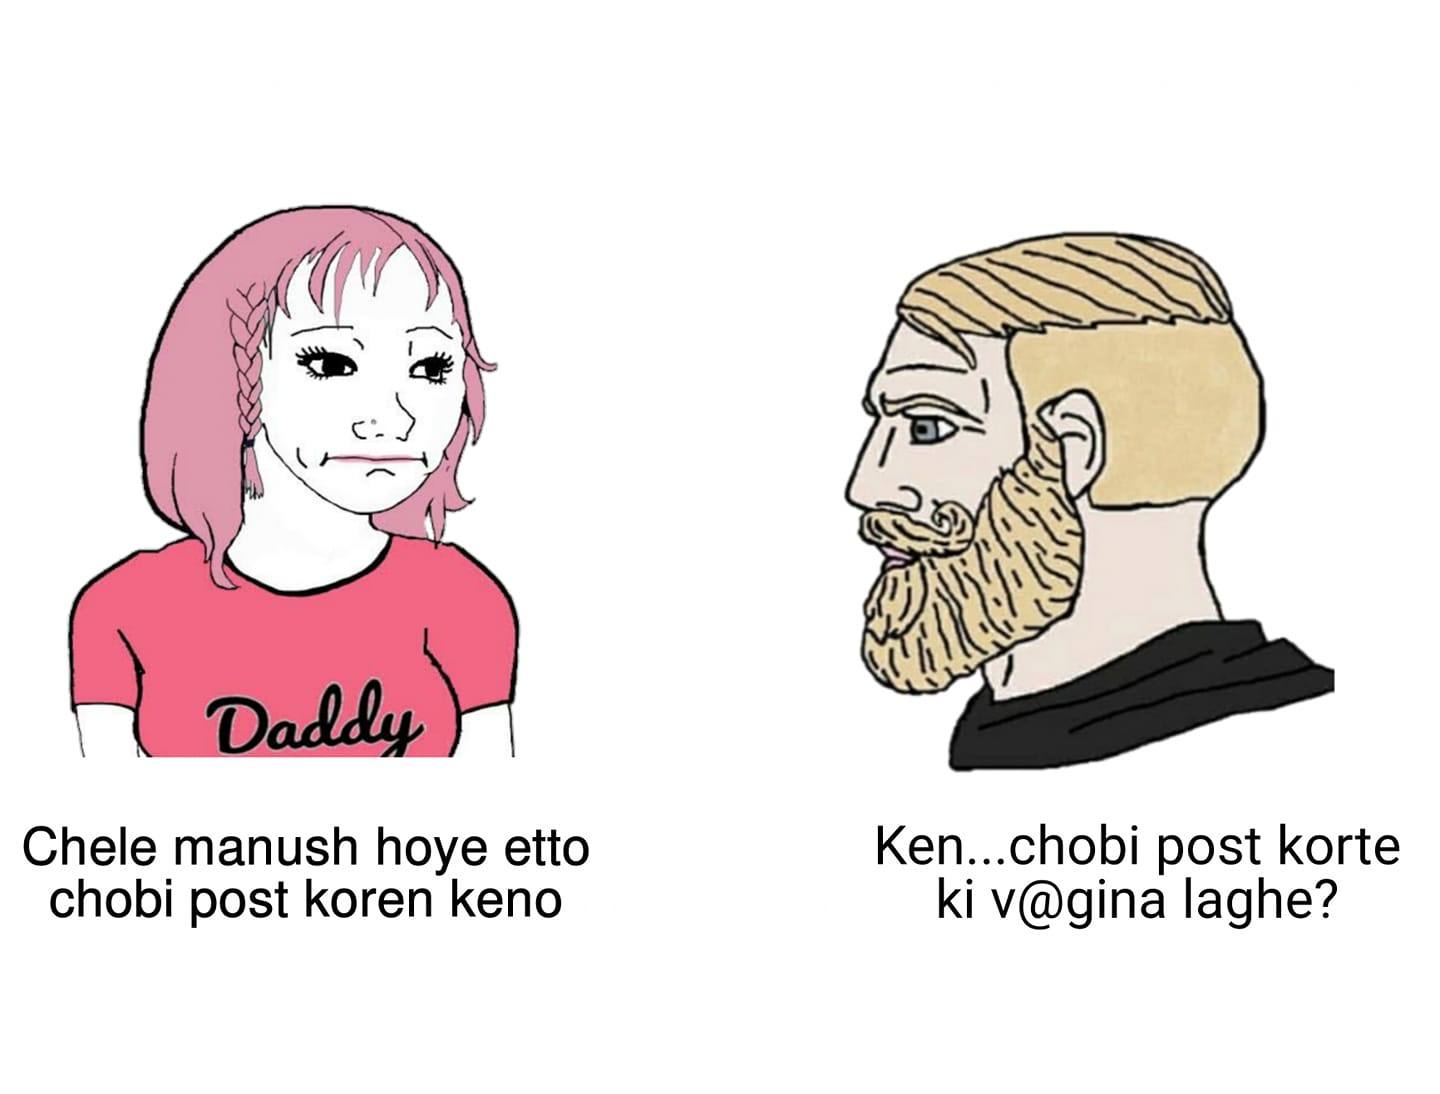
Caption: Chele manush hoye etto chobi post koren keno     Ken... chobi post korte ki v@gina laghe ?
Label: hate